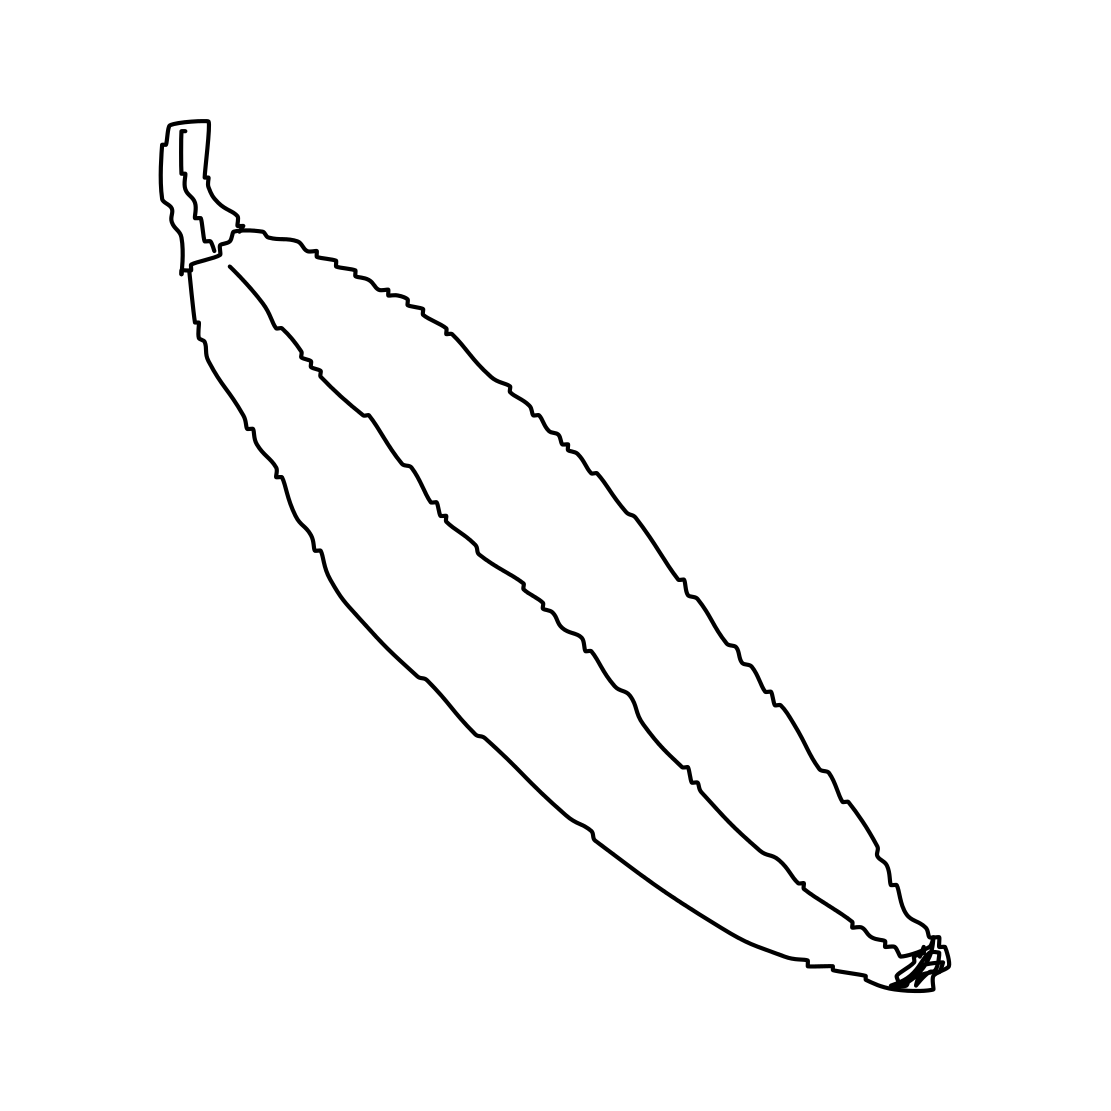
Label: banana